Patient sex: M
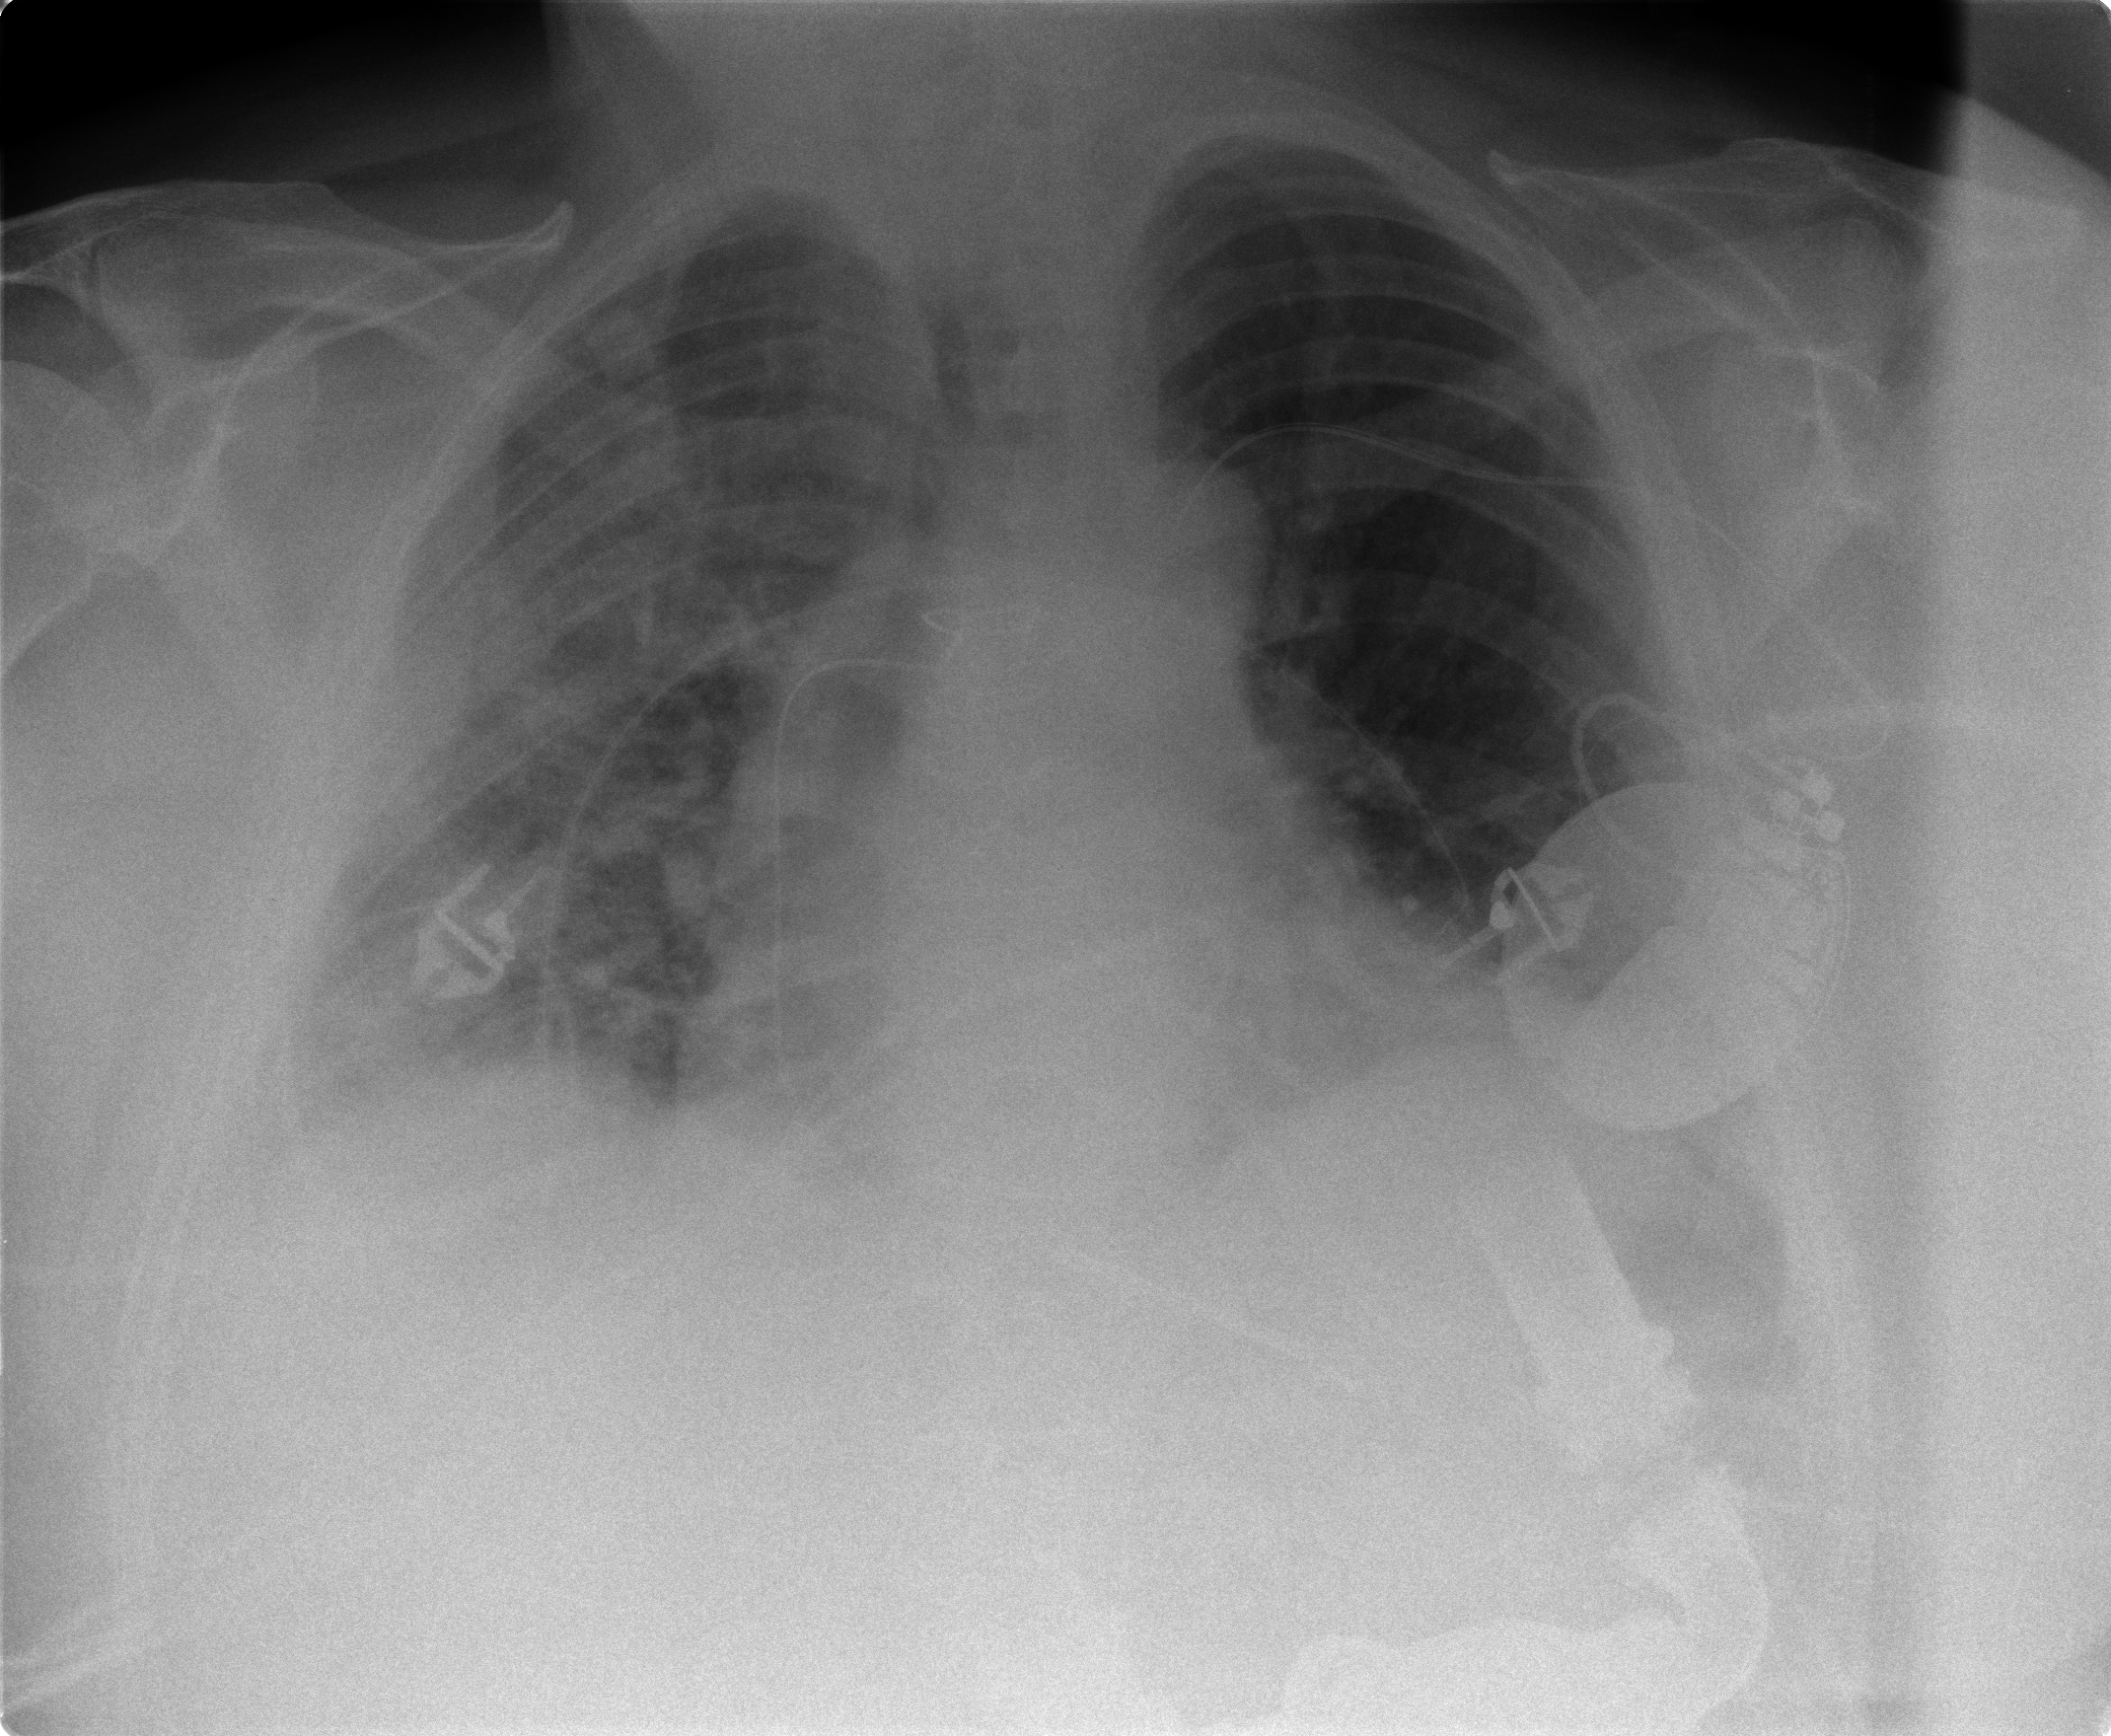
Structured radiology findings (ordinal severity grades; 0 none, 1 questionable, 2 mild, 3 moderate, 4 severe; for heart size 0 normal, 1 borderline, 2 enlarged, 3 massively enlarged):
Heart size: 2
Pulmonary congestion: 2
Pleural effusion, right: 2
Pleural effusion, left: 2
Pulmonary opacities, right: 2
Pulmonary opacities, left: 0
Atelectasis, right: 2
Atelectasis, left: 2